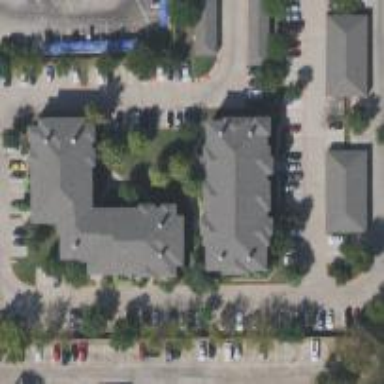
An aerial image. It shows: Image showing building with apartments.